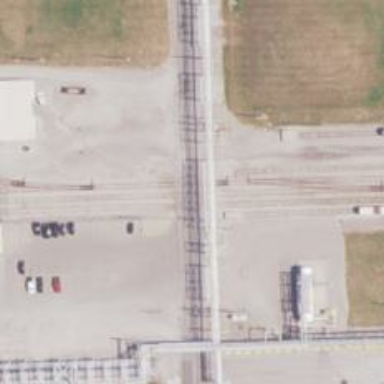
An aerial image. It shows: Level crossing along the railway.